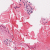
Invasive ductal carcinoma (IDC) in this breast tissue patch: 0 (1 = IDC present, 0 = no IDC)